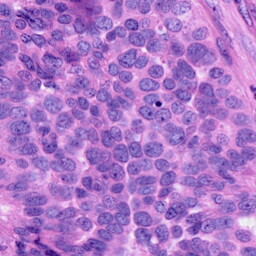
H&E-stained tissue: Ovarian